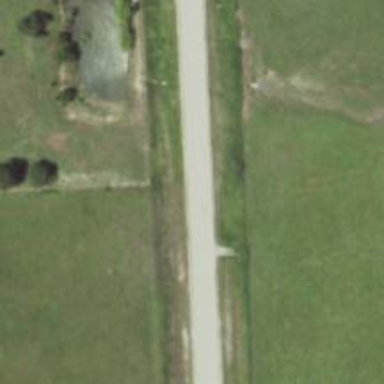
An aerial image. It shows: Asphalt road classified as tertiary.